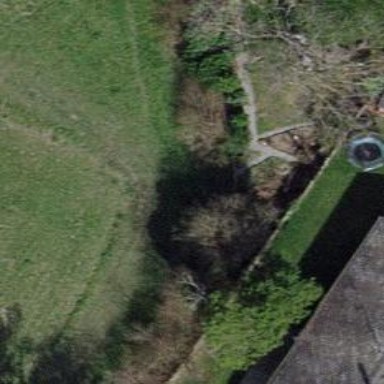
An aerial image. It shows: Path.